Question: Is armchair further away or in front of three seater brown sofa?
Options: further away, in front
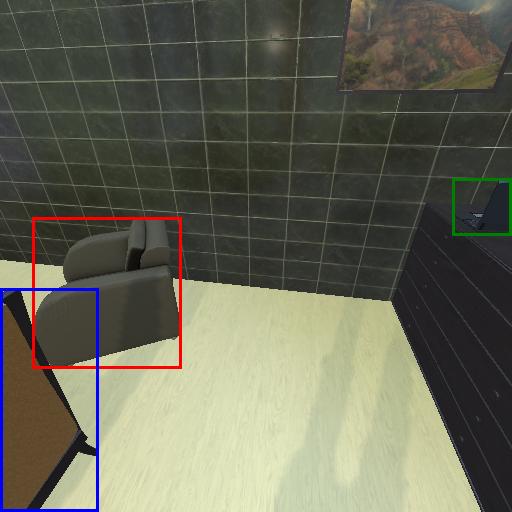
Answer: further away